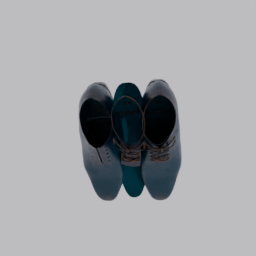
Label: people